Question: How can i write code for making horizontal scroll for the array of uilabel
Example:
'''
NSArray *tagsArray = [NSJSONSerialization JSONObjectWithData:someData options:kNilOptions error:&error];
if ([tagsArray count]>0) {
for (int i=0; i<[tagsArray count]; i++) {
CGRect ansCountValueRectangle13 = CGRectMake(80*i+10,110,80,30);
UILabel *_tagsValue = [[UILabel alloc] initWithFrame:ansCountValueRectangle13];
_tagsValue.clipsToBounds=YES;
_tagsValue.tag=250;
_tagsValue.text = [tagsArray objectAtIndex:i];
_tagsValue.layer.cornerRadius=15.0;
_tagsValue.backgroundColor = [UIColor orangeColor];
_tagsValue.textAlignment = NSTextAlignmentCenter;
_tagsValue.textColor=[UIColor whiteColor];
_tagsValue.font = [UIFont boldSystemFontOfSize:16];
[testing addSubview: _tagsValue];
}
}
'''
for this i have to add 'UIScrollView' ,these code written inside of 'tableViewCell' and i want each tableview row have 'Horizontal Scroll' with 'UILabel'

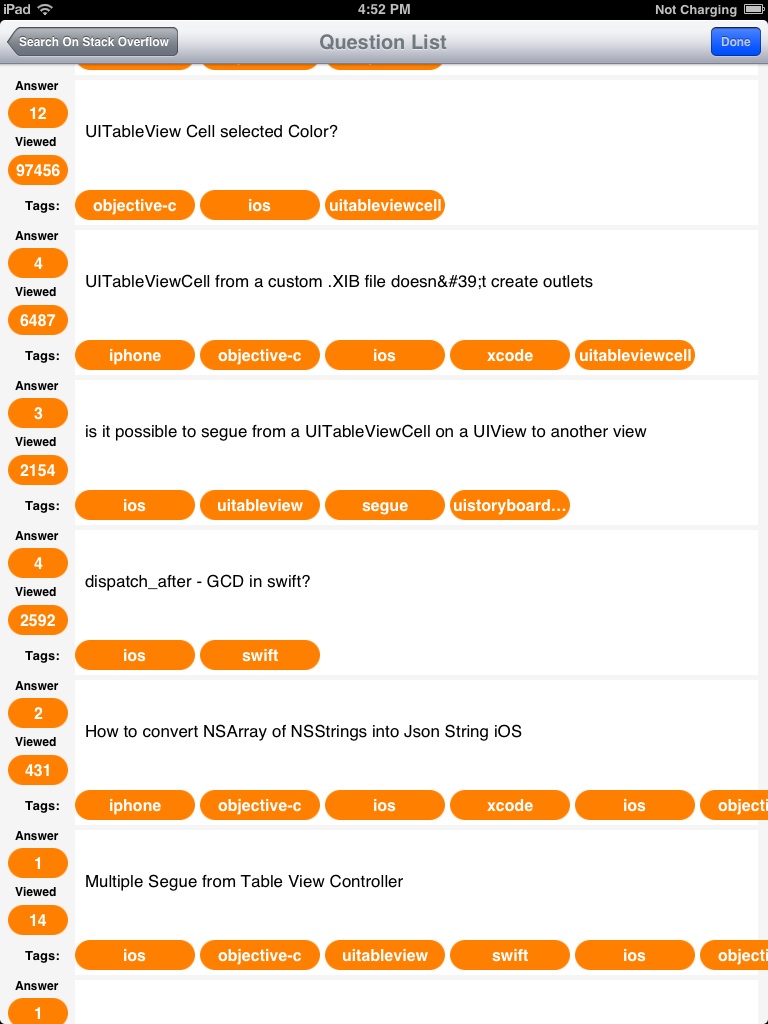
Answer: What you have to do is add the label to scrollView and add scrollView to table view cell content view:
'''
// You have to change the scroll frame to match your requirements
UIScrollView *sv = [[UIScrollView alloc] initWithFrame:CGRectMake(0.0, 10.0, self.view.bounds.size.width, 35)];
sv.backgroundColor = [UIColor grayColor]; // I've added color to see when the scroll view is layout
float svWidth = 10; //Margin to content view width (feel fee to change it or remove it)
if ([tagsArray count]>0) {
for (int i=0; i<[tagsArray count]; i++) {
CGRect ansCountValueRectangle13 = CGRectMake(80*i+10,2,80,30);
UILabel *_tagsValue = [[UILabel alloc] initWithFrame:ansCountValueRectangle13];
_tagsValue.clipsToBounds=YES;
_tagsValue.tag=250;
_tagsValue.text = [tagsArray objectAtIndex:i];
_tagsValue.layer.cornerRadius=15.0;
_tagsValue.backgroundColor = [UIColor orangeColor];
_tagsValue.textAlignment = NSTextAlignmentCenter;
_tagsValue.textColor=[UIColor whiteColor];
_tagsValue.font = [UIFont boldSystemFontOfSize:16];
svWidth += 80+10;
[sv addSubview:_tagsValue];
// I don't know what is testing, you have to add the labels to scrollView
//[testing addSubview: _tagsValue];
}
// Set the content size of the scroll view, feel free to tweak it
[sv setContentSize:CGSizeMake(svWidth, 35)];
// Add scroll view to your cell, I've added it to contentView but maybe you want to add it to some subview
[cell.contentView addSubview:sv];
}
'''